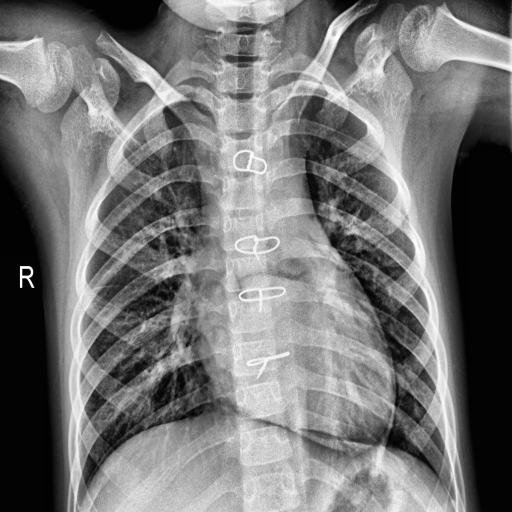
Finding: PNEUMONIA